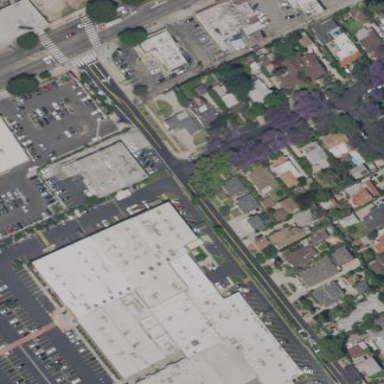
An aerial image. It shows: Commercial building.